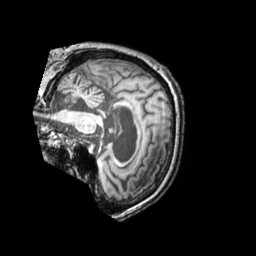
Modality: T1w
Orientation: sagittal
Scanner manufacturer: philips
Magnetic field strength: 3 T
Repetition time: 0.009862 s
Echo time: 0.004603 s